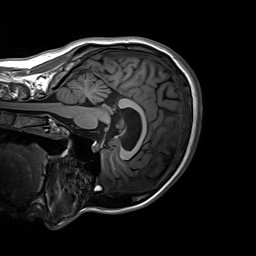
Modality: T1w
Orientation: sagittal
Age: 22
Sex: female
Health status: healthy
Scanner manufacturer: siemens
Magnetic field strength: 3 T
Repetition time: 2.3 s
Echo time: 0.00236 s